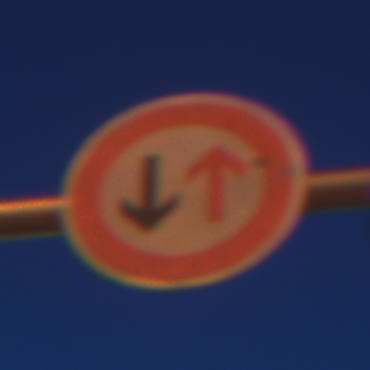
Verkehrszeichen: VorrangDesGegenverkehrs
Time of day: Night
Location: Outdoor (Urban)
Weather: PartlyCloudy
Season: NotSpecified
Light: Artificial